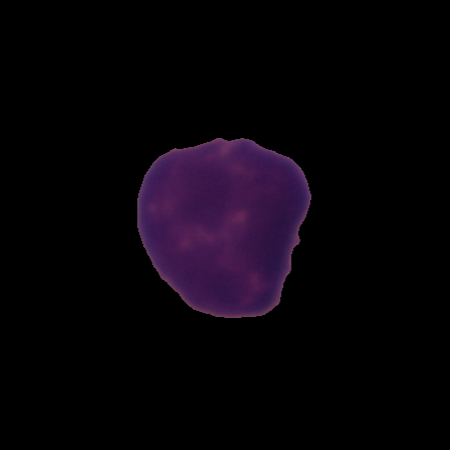
Label: healthy